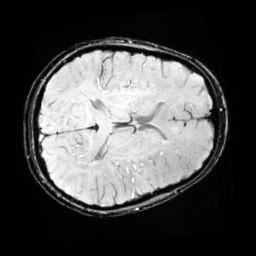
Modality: SWI
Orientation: axial
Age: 11
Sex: male
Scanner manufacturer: siemens
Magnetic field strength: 3 T
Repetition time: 0.027 s
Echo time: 0.02 s